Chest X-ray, AP view. Patient: 60 years old, sex M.
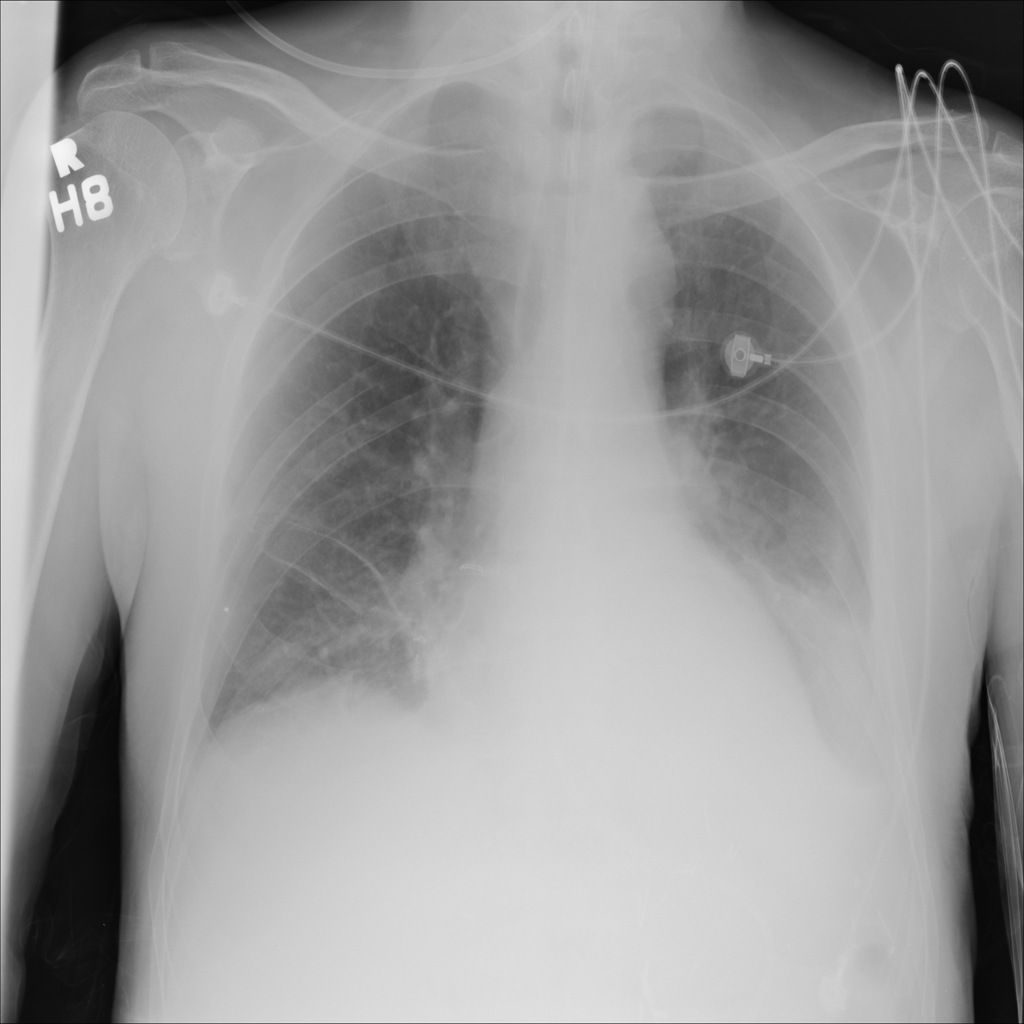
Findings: Atelectasis, Consolidation